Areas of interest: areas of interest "Car Dealership"
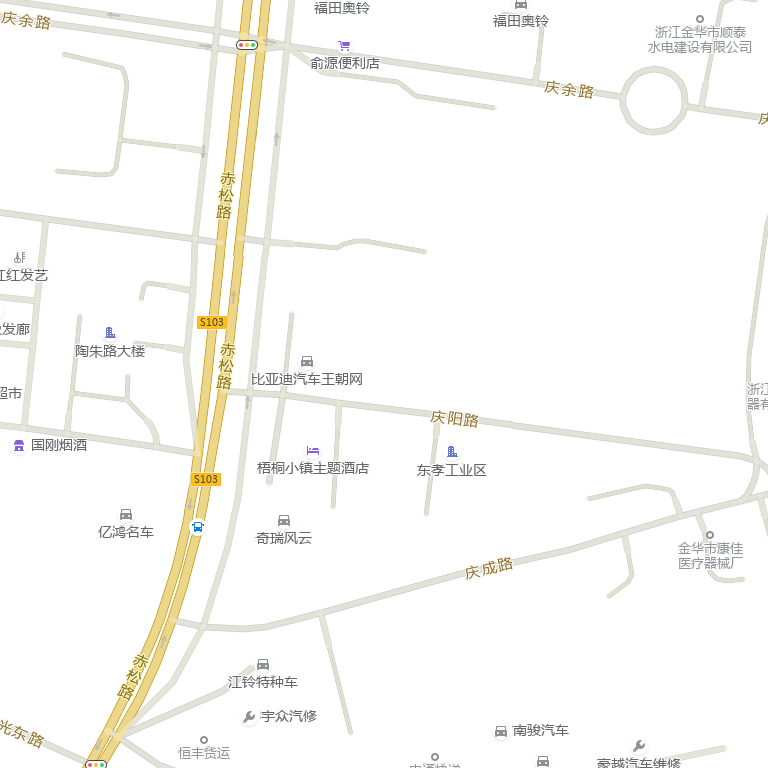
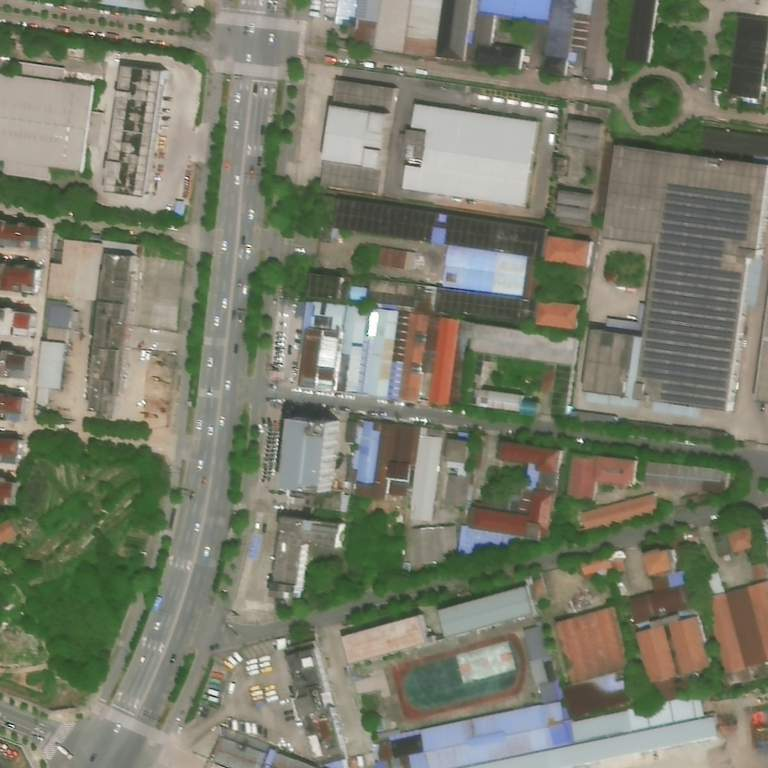